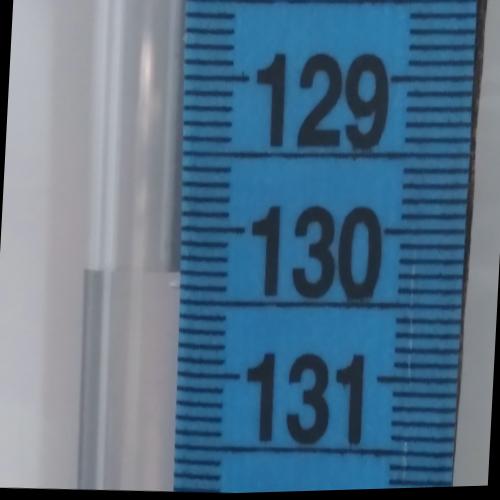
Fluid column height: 130.3 cm